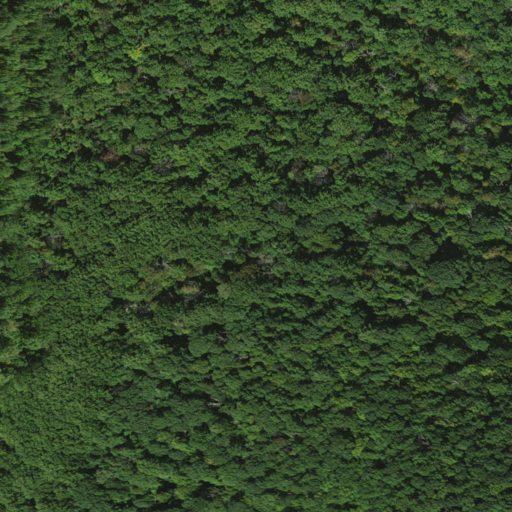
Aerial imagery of gap in Virginia named Thoroughfare Gap containing only deciduous forest